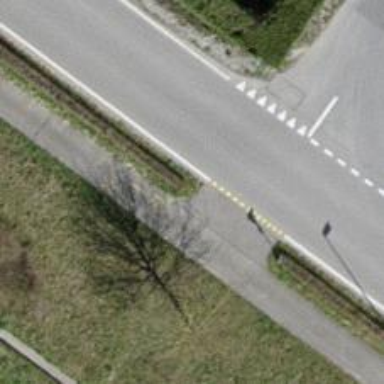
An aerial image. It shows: Hedge acting as barrier.